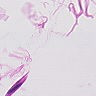
Metastatic tissue present: no